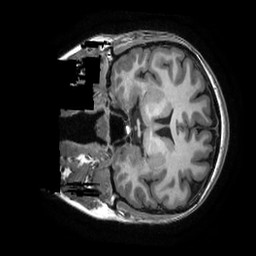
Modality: T1w
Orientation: coronal
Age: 30
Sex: female
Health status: healthy
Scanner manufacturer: ge